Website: apple
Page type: billing-address
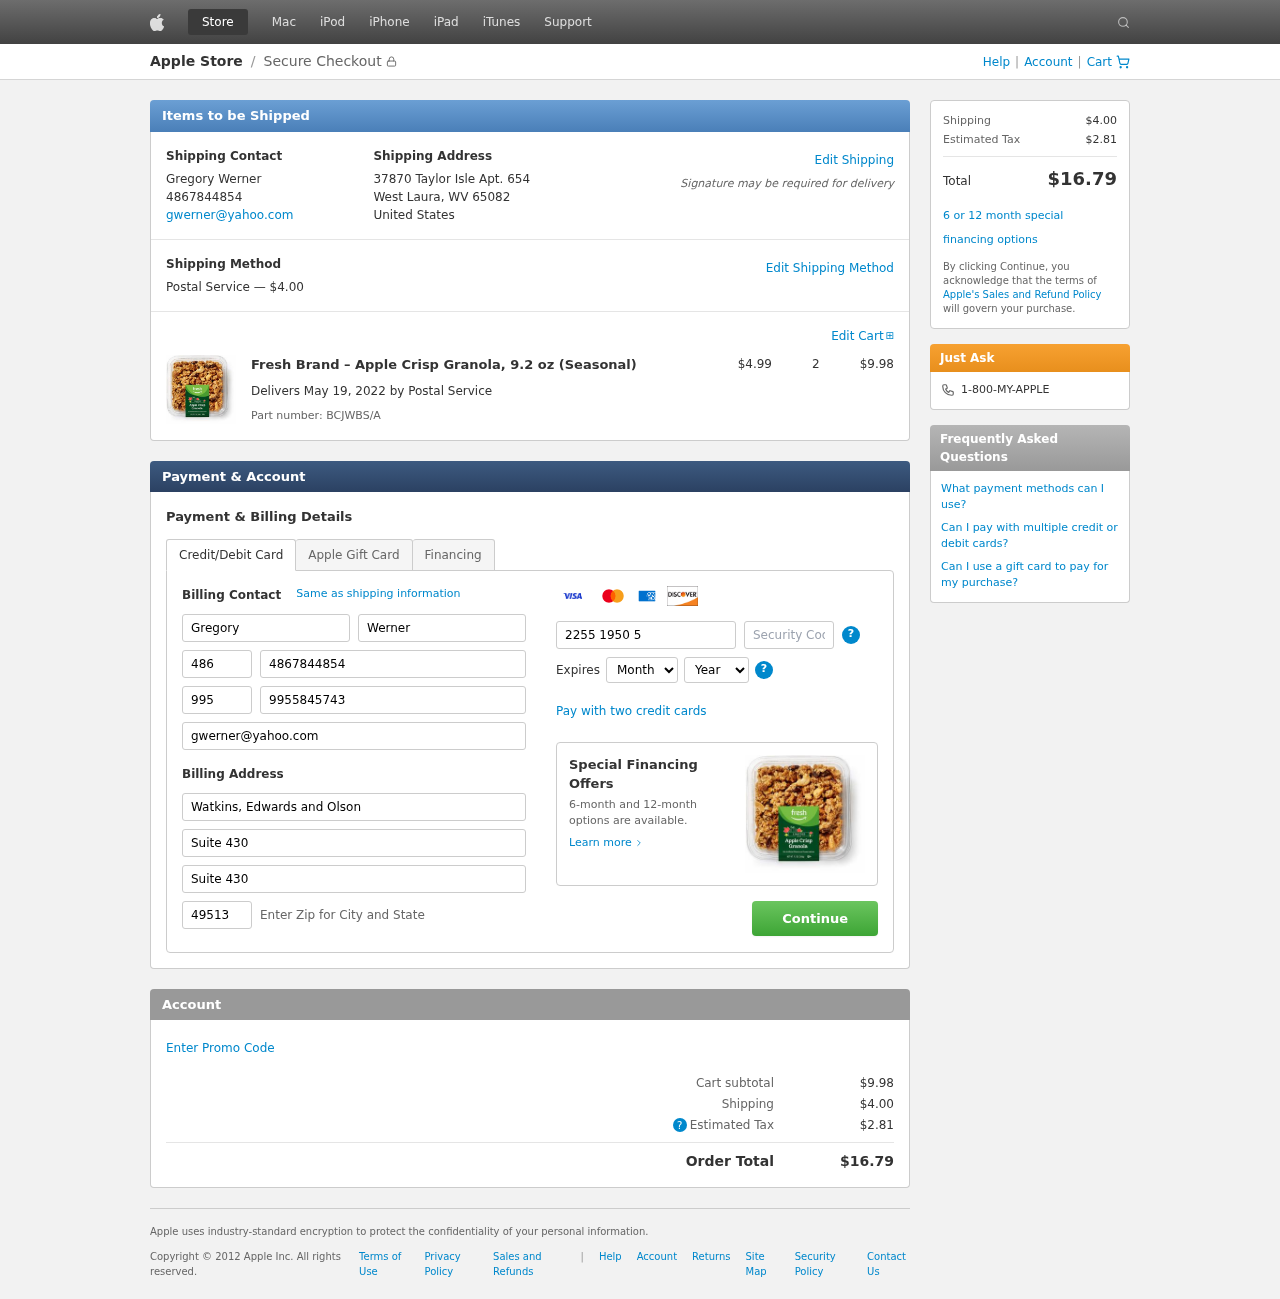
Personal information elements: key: PII_CARD_CVV
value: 568
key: PII_CARD_EXPIRY_MONTH
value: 11
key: PII_CARD_EXPIRY_YEAR
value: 27
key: PII_CARD_NUMBER
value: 2255 1950 5251 4797
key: PII_CITY_STATE_ZIP
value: West Laura, WV 65082
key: PII_COMPANY
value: Watkins, Edwards and Olson
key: PII_COUNTRY
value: United States
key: PII_EMAIL
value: gwerner@yahoo.com
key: PII_FIRSTNAME
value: Gregory
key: PII_FULLNAME
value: Gregory Werner
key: PII_LASTNAME
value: Werner
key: PII_PHONE
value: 4867844854
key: PII_PHONE_ALT
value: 9955845743
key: PII_PHONE_ALT_AREA
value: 995
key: PII_PHONE_AREA
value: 486
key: PII_POSTCODE2
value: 49513
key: PII_STREET
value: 37870 Taylor Isle Apt. 654
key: PII_STREET2
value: Suite 430
Product elements: key: PRODUCT1_NAME
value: Fresh Brand – Apple Crisp Granola, 9.2 oz (Seasonal)
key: PRODUCT1_PRICE
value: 4.99
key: PRODUCT1_QUANTITY
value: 2
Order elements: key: ORDER_SHIPPING_COST
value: $4.00
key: ORDER_SUBTOTAL
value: $9.98
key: ORDER_DELIVERY_DATE
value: May 19, 2022
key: ORDER_PART_NUMBER
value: BCJWBS/A
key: ORDER_TAX
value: $2.81
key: ORDER_TOTAL
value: $16.79